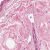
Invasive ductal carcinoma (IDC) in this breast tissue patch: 0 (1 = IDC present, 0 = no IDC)